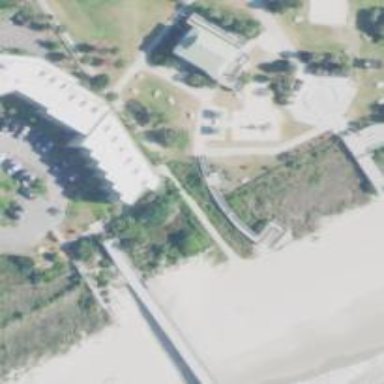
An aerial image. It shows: Footway on bridge.